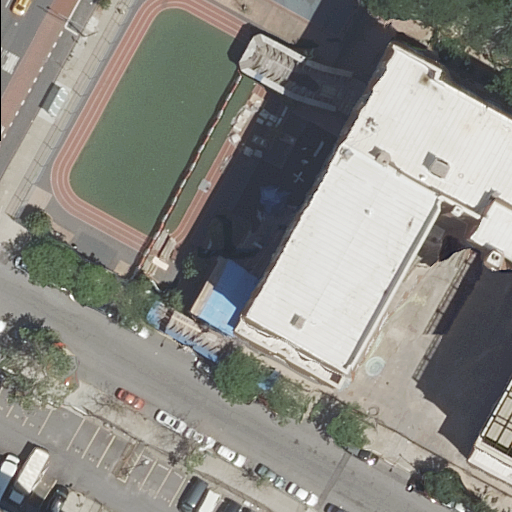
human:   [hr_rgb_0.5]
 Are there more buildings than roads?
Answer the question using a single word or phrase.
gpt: no

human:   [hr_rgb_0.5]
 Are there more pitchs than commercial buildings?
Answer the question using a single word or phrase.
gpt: yes

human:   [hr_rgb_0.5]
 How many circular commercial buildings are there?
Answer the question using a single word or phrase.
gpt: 0

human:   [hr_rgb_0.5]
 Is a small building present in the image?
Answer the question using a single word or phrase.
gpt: no

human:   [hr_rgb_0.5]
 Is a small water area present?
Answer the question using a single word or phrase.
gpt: no

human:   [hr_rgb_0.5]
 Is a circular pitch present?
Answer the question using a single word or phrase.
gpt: no

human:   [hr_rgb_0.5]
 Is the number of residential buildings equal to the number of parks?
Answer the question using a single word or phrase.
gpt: no

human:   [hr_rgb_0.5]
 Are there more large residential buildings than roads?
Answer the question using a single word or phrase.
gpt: no

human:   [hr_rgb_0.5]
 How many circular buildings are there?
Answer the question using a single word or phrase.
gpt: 0

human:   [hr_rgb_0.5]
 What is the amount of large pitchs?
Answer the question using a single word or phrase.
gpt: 0

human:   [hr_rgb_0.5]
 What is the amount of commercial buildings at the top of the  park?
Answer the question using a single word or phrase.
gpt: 0

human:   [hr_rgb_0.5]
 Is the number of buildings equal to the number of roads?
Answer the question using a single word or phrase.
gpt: no

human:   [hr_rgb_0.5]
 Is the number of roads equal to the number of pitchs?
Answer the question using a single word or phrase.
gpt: no

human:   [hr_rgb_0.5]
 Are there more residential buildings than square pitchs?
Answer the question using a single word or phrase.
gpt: no

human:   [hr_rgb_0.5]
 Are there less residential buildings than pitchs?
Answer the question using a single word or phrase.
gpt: yes

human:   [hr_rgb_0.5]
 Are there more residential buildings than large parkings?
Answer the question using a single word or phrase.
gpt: no

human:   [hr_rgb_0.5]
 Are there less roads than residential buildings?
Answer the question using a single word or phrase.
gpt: no

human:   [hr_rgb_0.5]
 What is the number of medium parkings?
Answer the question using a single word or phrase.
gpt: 0

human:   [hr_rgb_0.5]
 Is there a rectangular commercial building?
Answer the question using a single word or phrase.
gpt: no

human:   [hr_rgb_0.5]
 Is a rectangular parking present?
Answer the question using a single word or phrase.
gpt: yes

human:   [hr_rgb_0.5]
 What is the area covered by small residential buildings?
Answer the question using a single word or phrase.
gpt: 0m2

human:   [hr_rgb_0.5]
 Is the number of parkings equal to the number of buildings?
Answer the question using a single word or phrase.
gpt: yes

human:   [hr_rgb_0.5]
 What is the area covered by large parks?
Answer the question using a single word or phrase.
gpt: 863m2

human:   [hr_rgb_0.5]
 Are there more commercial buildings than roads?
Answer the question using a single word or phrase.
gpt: no

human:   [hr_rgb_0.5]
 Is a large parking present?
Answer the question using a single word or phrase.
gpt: yes

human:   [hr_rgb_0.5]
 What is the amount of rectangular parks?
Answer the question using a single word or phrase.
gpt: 1

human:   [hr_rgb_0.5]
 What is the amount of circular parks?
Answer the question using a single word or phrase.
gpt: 0

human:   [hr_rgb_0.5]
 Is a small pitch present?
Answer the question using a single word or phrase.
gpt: no

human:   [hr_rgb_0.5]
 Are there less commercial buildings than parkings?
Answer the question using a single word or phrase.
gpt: yes

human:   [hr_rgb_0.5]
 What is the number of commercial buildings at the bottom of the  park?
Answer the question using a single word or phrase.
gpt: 0

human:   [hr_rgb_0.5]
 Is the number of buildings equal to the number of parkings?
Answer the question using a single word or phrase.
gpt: yes

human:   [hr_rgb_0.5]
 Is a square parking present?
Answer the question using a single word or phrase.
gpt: no

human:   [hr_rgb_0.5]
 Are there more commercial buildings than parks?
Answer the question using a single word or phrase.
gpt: no

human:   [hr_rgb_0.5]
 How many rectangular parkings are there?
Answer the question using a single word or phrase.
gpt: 1

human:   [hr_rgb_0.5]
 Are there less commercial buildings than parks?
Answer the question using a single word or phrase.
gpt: yes

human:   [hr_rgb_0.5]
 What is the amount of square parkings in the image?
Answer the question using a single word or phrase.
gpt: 0